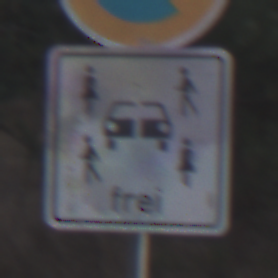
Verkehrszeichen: CarsharingfahrzeugeFrei
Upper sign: EingeschraenktesHalteverbot
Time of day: MorningAfternoon
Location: Outdoor (Nature)
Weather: PartlyCloudy
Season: NotSpecified
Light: Natural